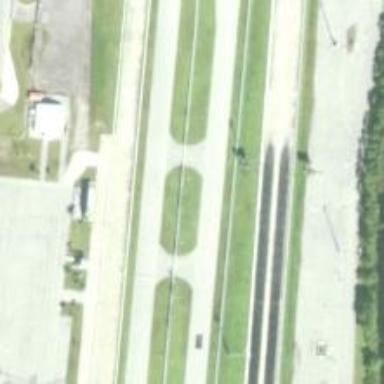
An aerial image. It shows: Motor sport raceway.